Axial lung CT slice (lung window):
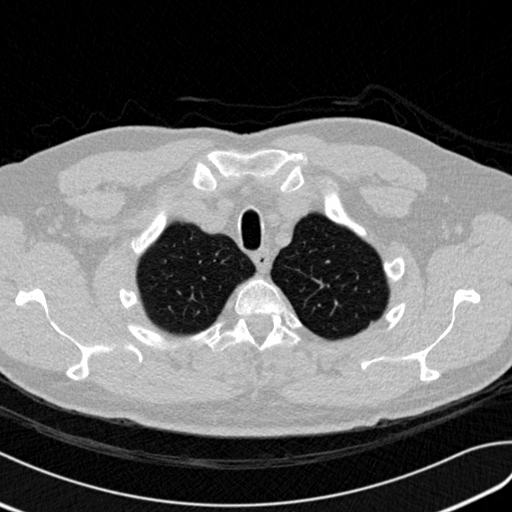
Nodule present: no